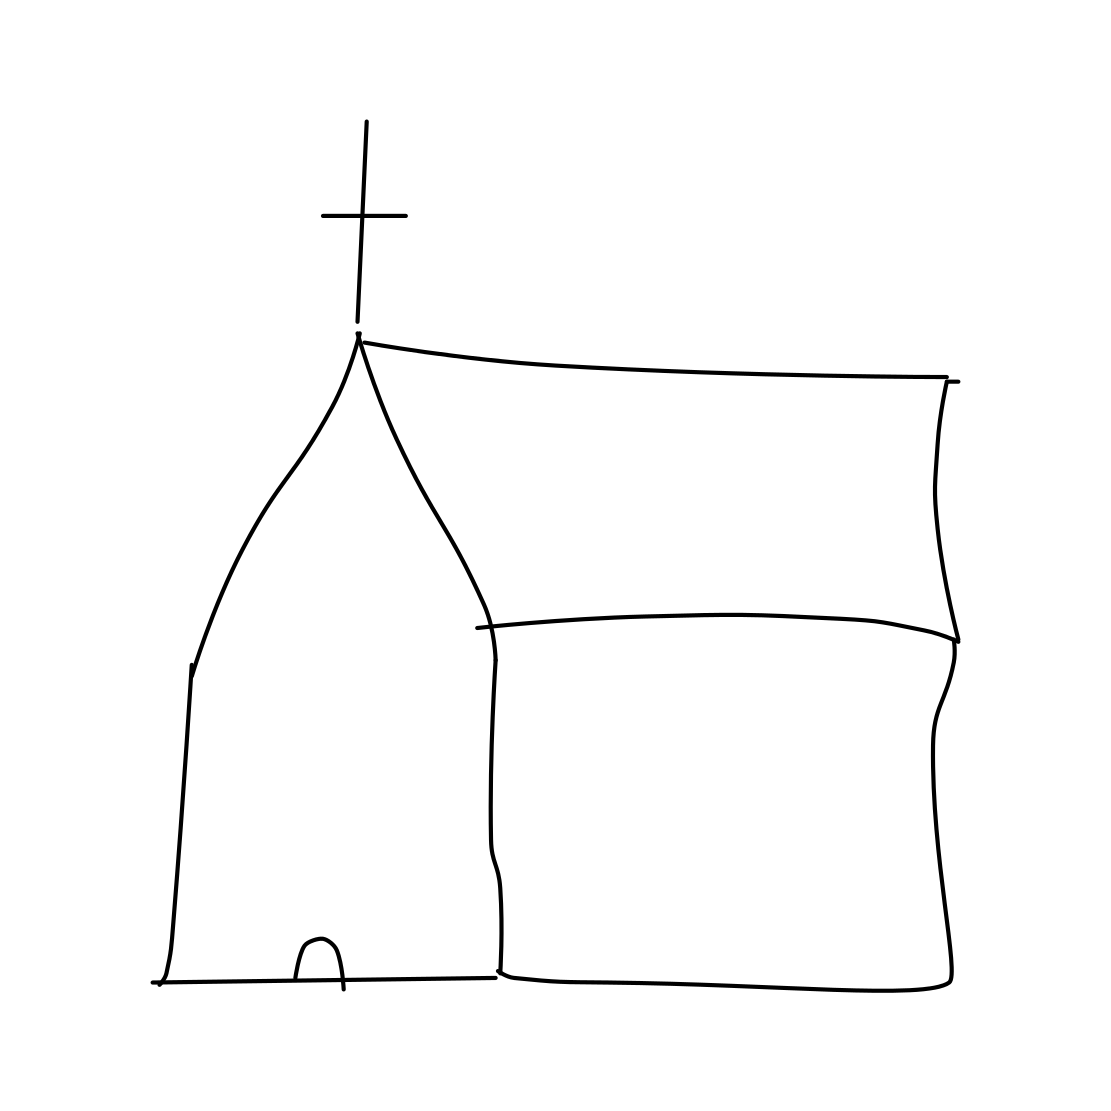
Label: church